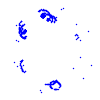
Particle: kaon